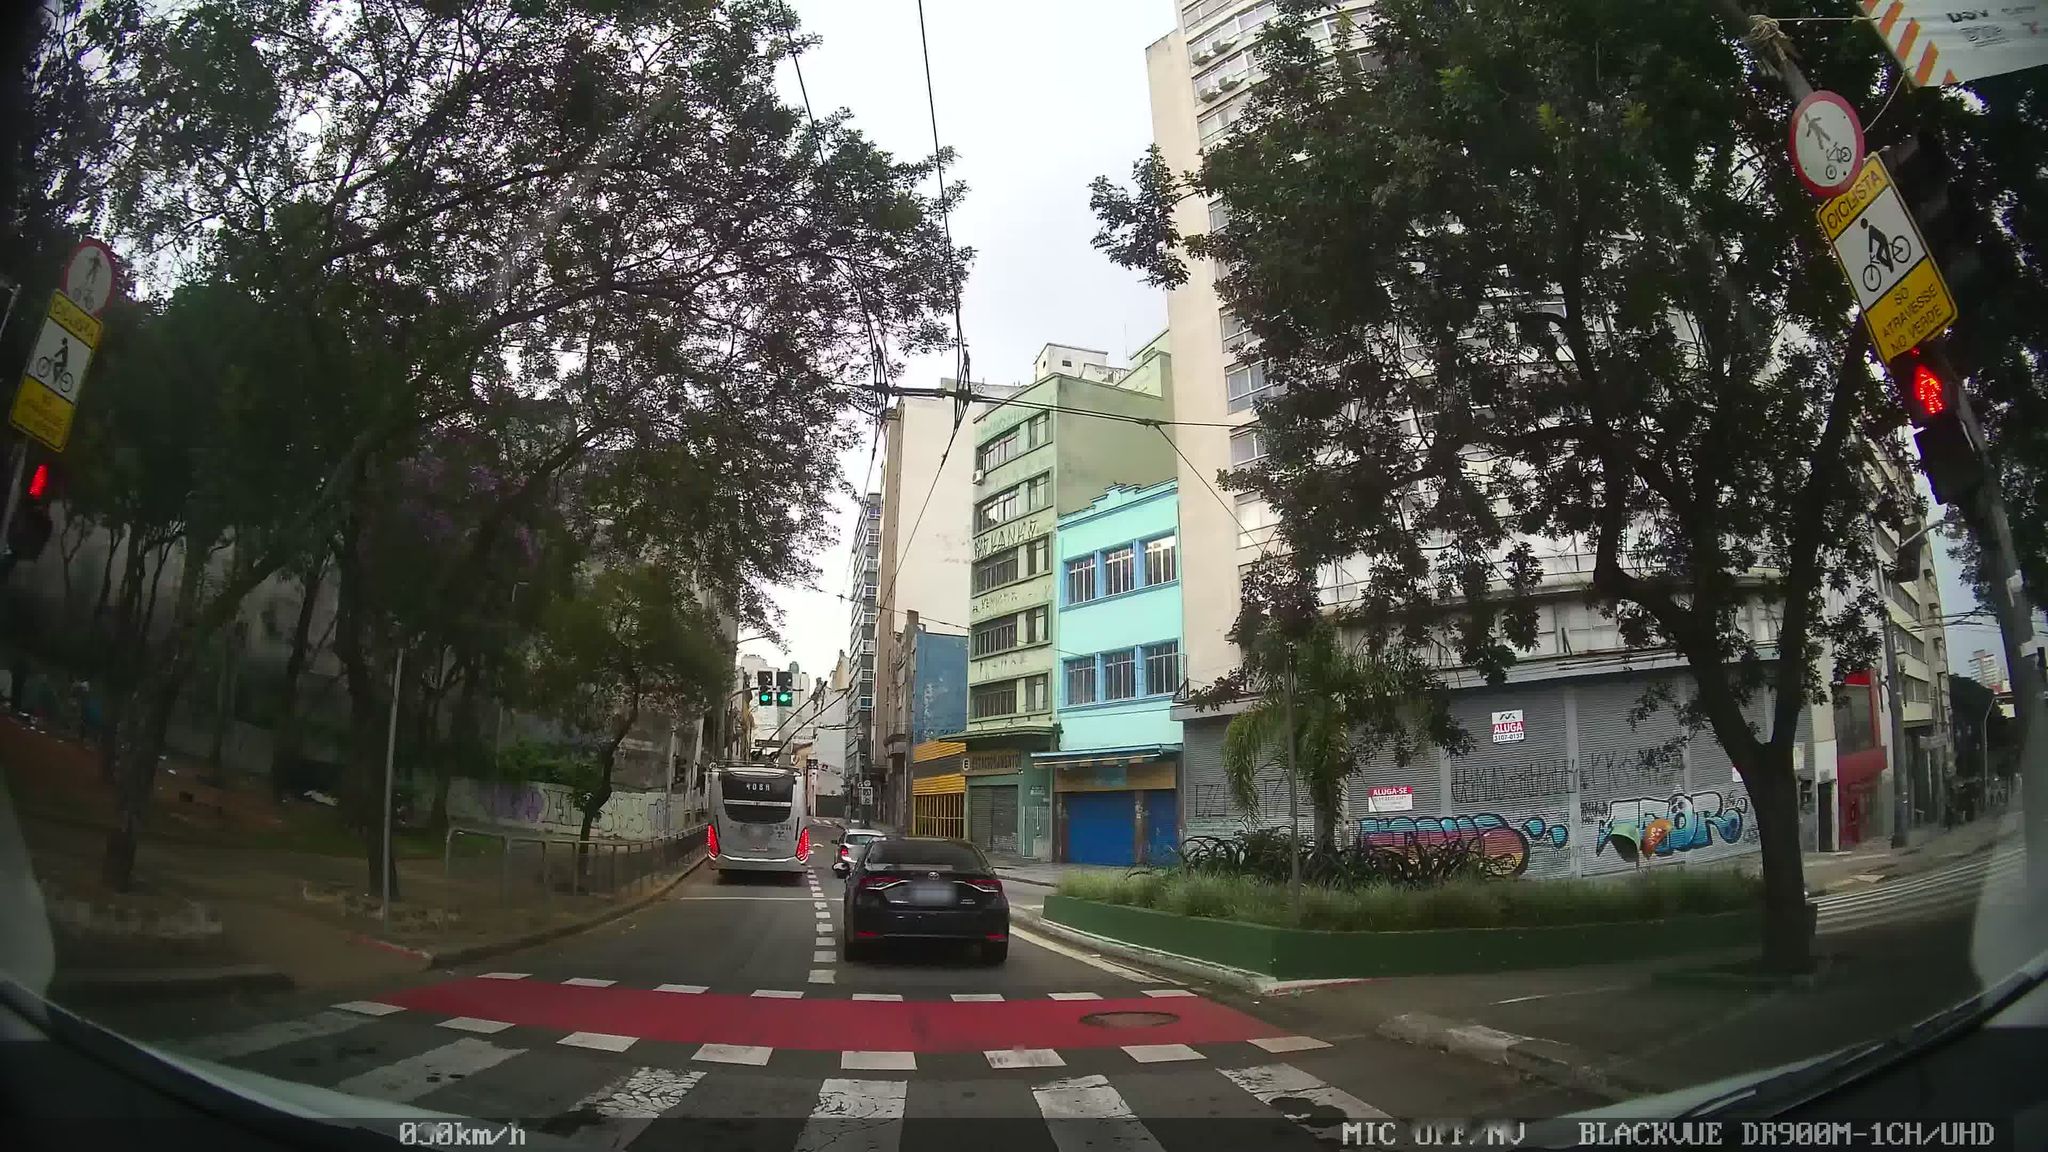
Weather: clear
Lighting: day
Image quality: good
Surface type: driving surface
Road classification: secondary
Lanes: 2
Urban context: urban centre
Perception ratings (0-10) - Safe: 5.05, Lively: 8.7, Beautiful: 5.2, Boring: 2.06, Depressing: 2.98, Wealthy: 5.25